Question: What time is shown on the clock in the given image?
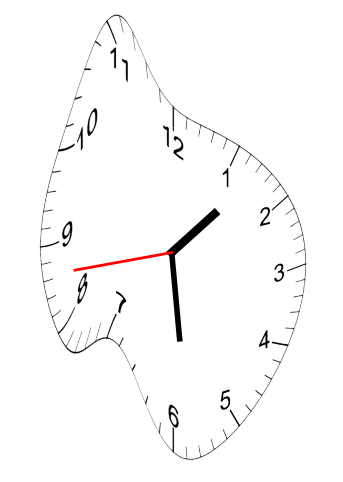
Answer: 01:28:43